Question: Given a simple RelativeLayout like this:
'''
<RelativeLayout
android:layout_width="fill_parent"
android:layout_height="fill_parent"
android:background="#0fffff">
<ImageView
android:layout_width="fill_parent"
android:layout_height="fill_parent"
android:layout_gravity="center"
android:adjustViewBounds="true"
android:scaleType="fitCenter"
android:src="@drawable/img001" />
</RelativeLayout>
'''
the left/top spacing between the layout border and the image border depends on the W/H ratio of the image being load in the imageView.

How can I know (programmatically) the real margin (width and height of the cyan area) after an image is shown in this layout?
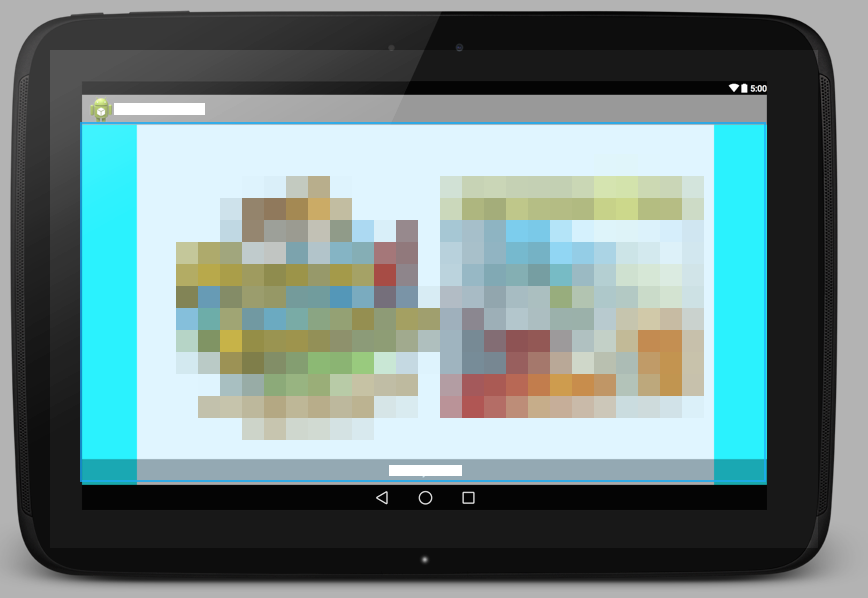
Answer: This method will calculate the and all
It should work on all cases of object and container.

'''
public static Rect calculateFitCenterObjectRect(float containerWidth, float containerHeight, float objectWidth, float objectHeight) {
// scale value to make fit center
double scale = Math.min( (double)containerWidth / (double)objectWidth, (double)containerHeight / (double)objectHeight);
int h = (int) (scale * objectHeight); // new height of the object
int w = (int) (scale * objectWidth); // new width of the object
int x = (int) ((containerWidth - w) * 0.5f); // new x location of the object relative to the container
int y = (int) ((containerHeight - h) * 0.5f); // new y location of the object relative to the container
return new Rect(x, y, x + w, y + h);
}
'''
You can use to position the view wherever you want after using the previous method with the new x, y, width, height of the scaled object.